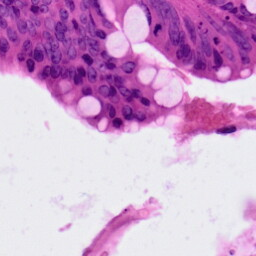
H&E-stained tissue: Colon